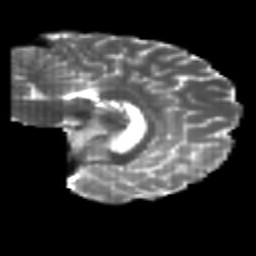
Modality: T2w
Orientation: sagittal
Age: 22
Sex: female
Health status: healthy
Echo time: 0.074 s